Question: I try to create a dropdown menu with CSS for a Wordpress template. When I hover a menuitem (e.g. "Cupcake Ipsum" like you can see on the picture), the whole menu is displayed in a weird way.
I hope the picture is self-explanatory enough. The menuitem "Cupcake Ipsum" is hovered on the bottom view of the menu:

My HTML code (from firebug) is:
'''
<div id="menu" role="navigation">
<div class="menu">
<ul>
<li class="current_page_item">
<a title="Home" href="http://whatever.com/wordpress/">Home</a>
</li>
<li class="page_item page-item-40">
<a href="http://whatever.com/wordpress/?page_id=40">Cupcake Ipsum</a>
<ul class="children">
<li class="page_item page-item-388">
<a href="http://whatever.com/wordpress/?page_id=388">Red Velvet Cupcake</a>
</li>
<li class="page_item page-item-390">
<a href="http://whatever.com/wordpress/?page_id=390">Mango Cupcake</a>
</li>
<li class="page_item page-item-392">
<a href="http://whatever.com/wordpress/?page_id=392">Chocolate Cupcake</a>
</li>
</ul>
</li>
<li class="page_item page-item-43">
<a href="http://whatever.com/wordpress/?page_id=43">Bacon Ipsum</a>
<ul class="children">
<li class="page_item page-item-405">
</ul>
</li>
<li class="page_item page-item-45">
<a href="http://whatever.com/wordpress/?page_id=45">Veggie Ipsum</a>
<ul class="children">
<li class="page_item page-item-397">
<a href="http://whatever.com/wordpress/?page_id=397">Tomato</a>
</li>
<li class="page_item page-item-399">
<a href="http://whatever.com/wordpress/?page_id=399">Lettuce</a>
</li>
<li class="page_item page-item-401">
<a href="http://whatever.com/wordpress/?page_id=401">Broccoli</a>
</li>
<li class="page_item page-item-403">
<a href="http://whatever.com/wordpress/?page_id=403">Onion</a>
</li>
</ul>
</li>
</ul>
</div>
</div>
'''
My CSS code is:
'''
#menu ul li a {
text-decoration: none;
color: #CCCCCC;
font-size: 16px;
padding: 10px;
display: block;
position:relative;
}
#menu ul li a:hover {
background-color: #006699;
color: #FFFFFF;
}
#menu ul li ul li a {
clear: left;
line-break: strict;
background-color: #006699;
padding: 5px;
font-size: 10px;
}
#menu ul li ul li {
display: block;
float: none;
clear: left;
}
.menu ul li {
display: inline-block;
position: relative;
}
.menu li ul {
position: absolute;
}
.menu li:not(:hover) ul {
display: none;
}
'''
I want to create a dropdown menu where one subitem is below the other. Tried a lot but I cannot manage to arrange the subitems correcly.
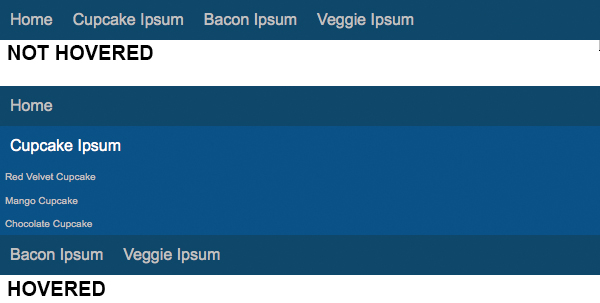
Answer: What did you omit? Your exact code in <URL> works, check your css, you have something overriding some of your rules, check each element, see when the rules you pasted here are overwritten.